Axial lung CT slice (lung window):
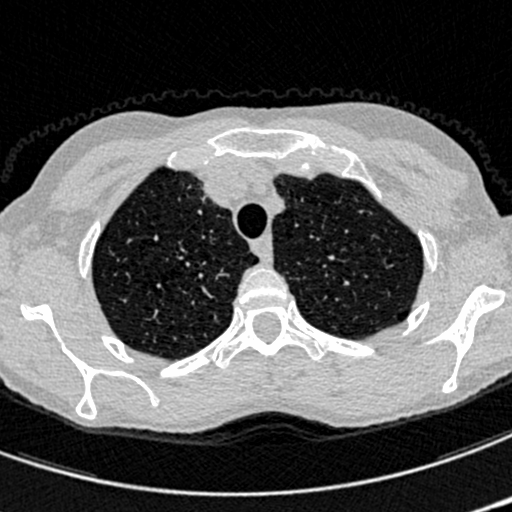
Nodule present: no